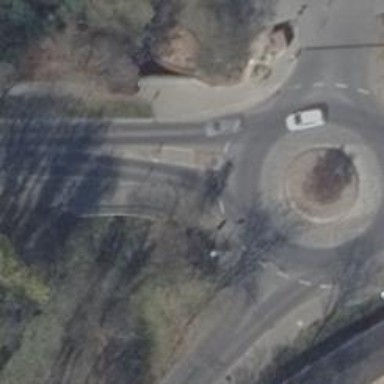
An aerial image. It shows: Unmarked footway crossing with pedestrian island.